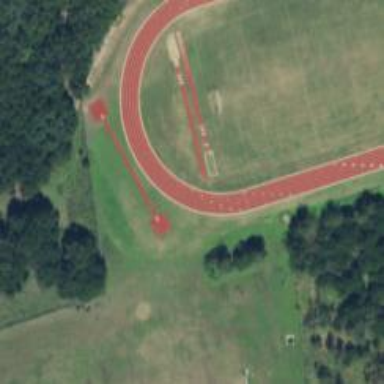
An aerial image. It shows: Athletic track located in leisure land area.